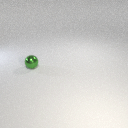
small green metal sphere